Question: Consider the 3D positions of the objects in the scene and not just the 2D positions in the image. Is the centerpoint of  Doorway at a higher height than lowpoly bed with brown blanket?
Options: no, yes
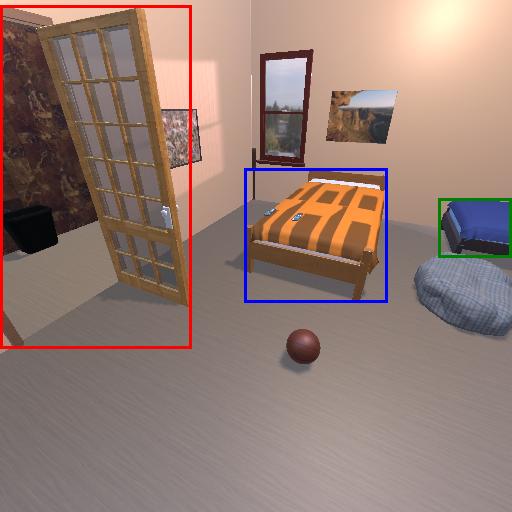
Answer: no